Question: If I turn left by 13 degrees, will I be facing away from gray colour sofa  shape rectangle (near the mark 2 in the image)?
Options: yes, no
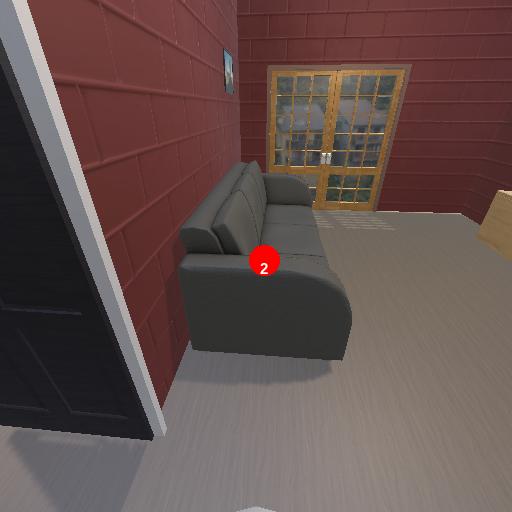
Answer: yes